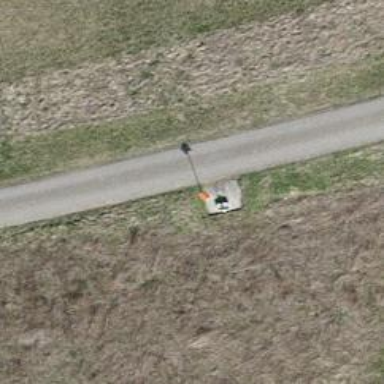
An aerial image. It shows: Aerial marker.